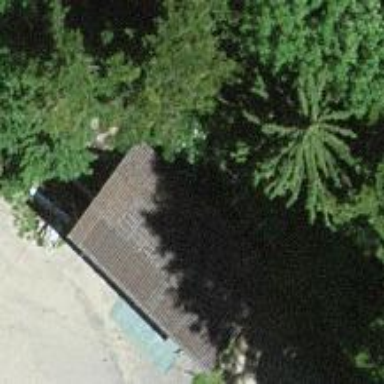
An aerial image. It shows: Shed.